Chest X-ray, PA view. Patient: 54 years old, sex M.
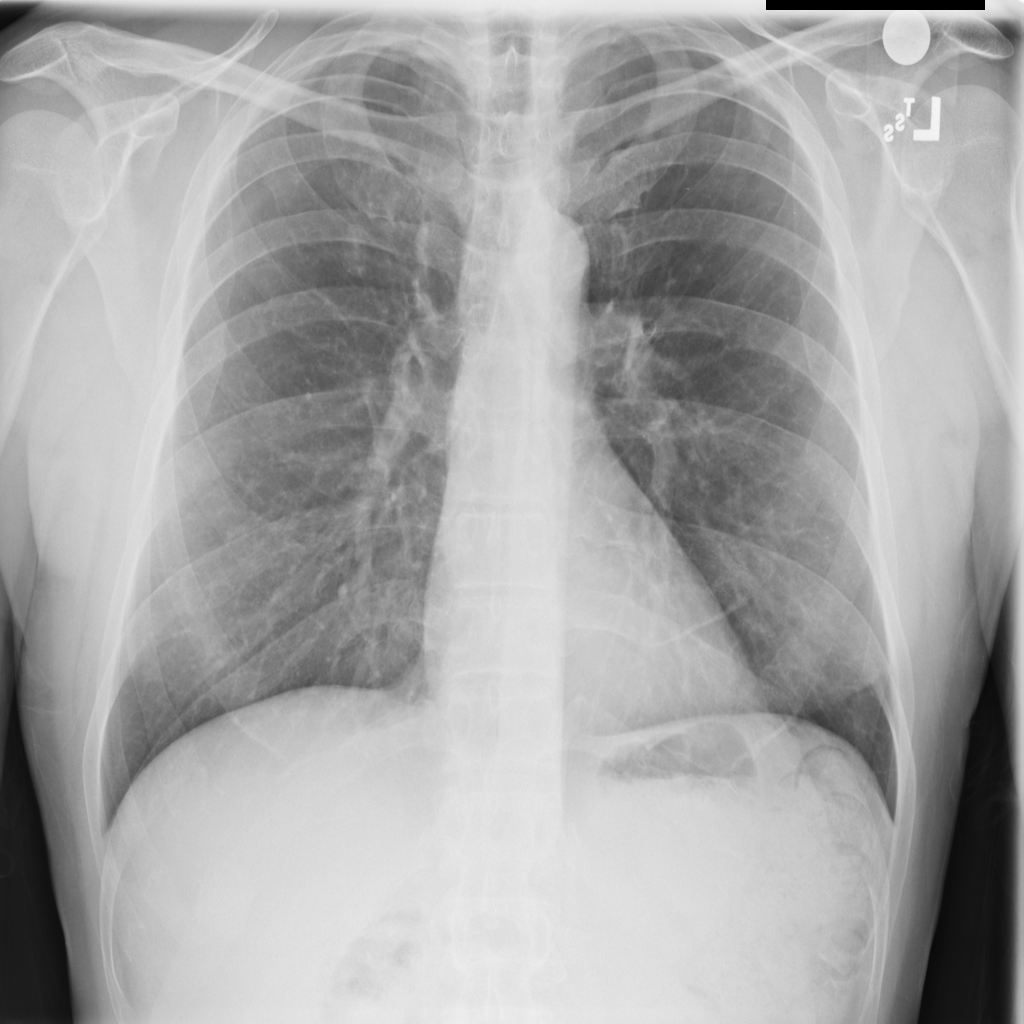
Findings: No Finding